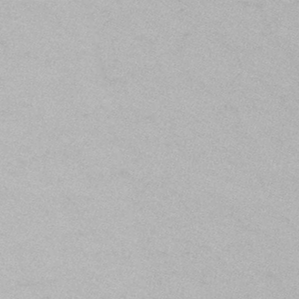
Label: frost